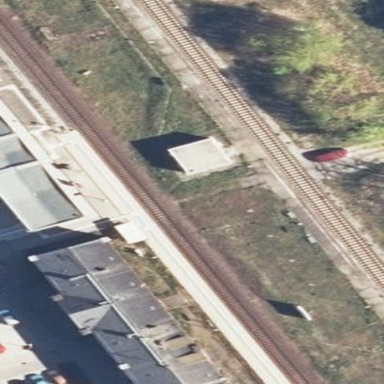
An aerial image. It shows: Platform at the railway with shelter for public transport.